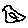
Label: bird